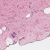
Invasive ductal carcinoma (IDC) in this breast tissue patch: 0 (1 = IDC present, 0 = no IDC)